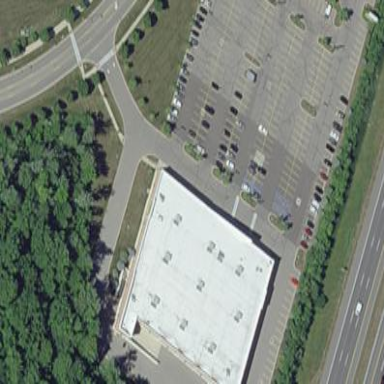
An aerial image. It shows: Retail building.